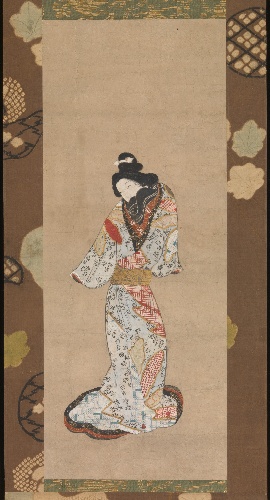
Title: 寛文美人図|Beauty of the Kanbun Era
Date: late 17th century
Object type: Hanging scroll
Classification: Paintings
Medium: Hanging scroll; ink, color, and gold on paper
Culture: Japan
Period: Edo period (1615–1868)
Dimensions: Image: 24 1/8 × 9 5/8 in. (61.3 × 24.4 cm)
Overall with mounting: 55 × 15 7/16 in. (139.7 × 39.2 cm)
Department: Asian Art
Credit line: Mary Griggs Burke Collection, Gift of the Mary and Jackson Burke Foundation, 2015
Accession year: 2015
Repository: Metropolitan Museum of Art, New York, NY
Tags: Women